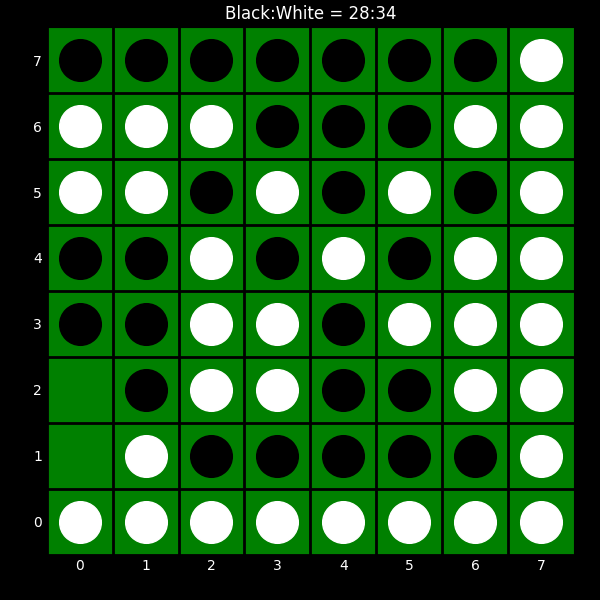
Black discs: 28
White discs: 34